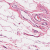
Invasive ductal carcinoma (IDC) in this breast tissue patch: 0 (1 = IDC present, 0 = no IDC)